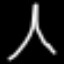
Label: The Eiffel Tower